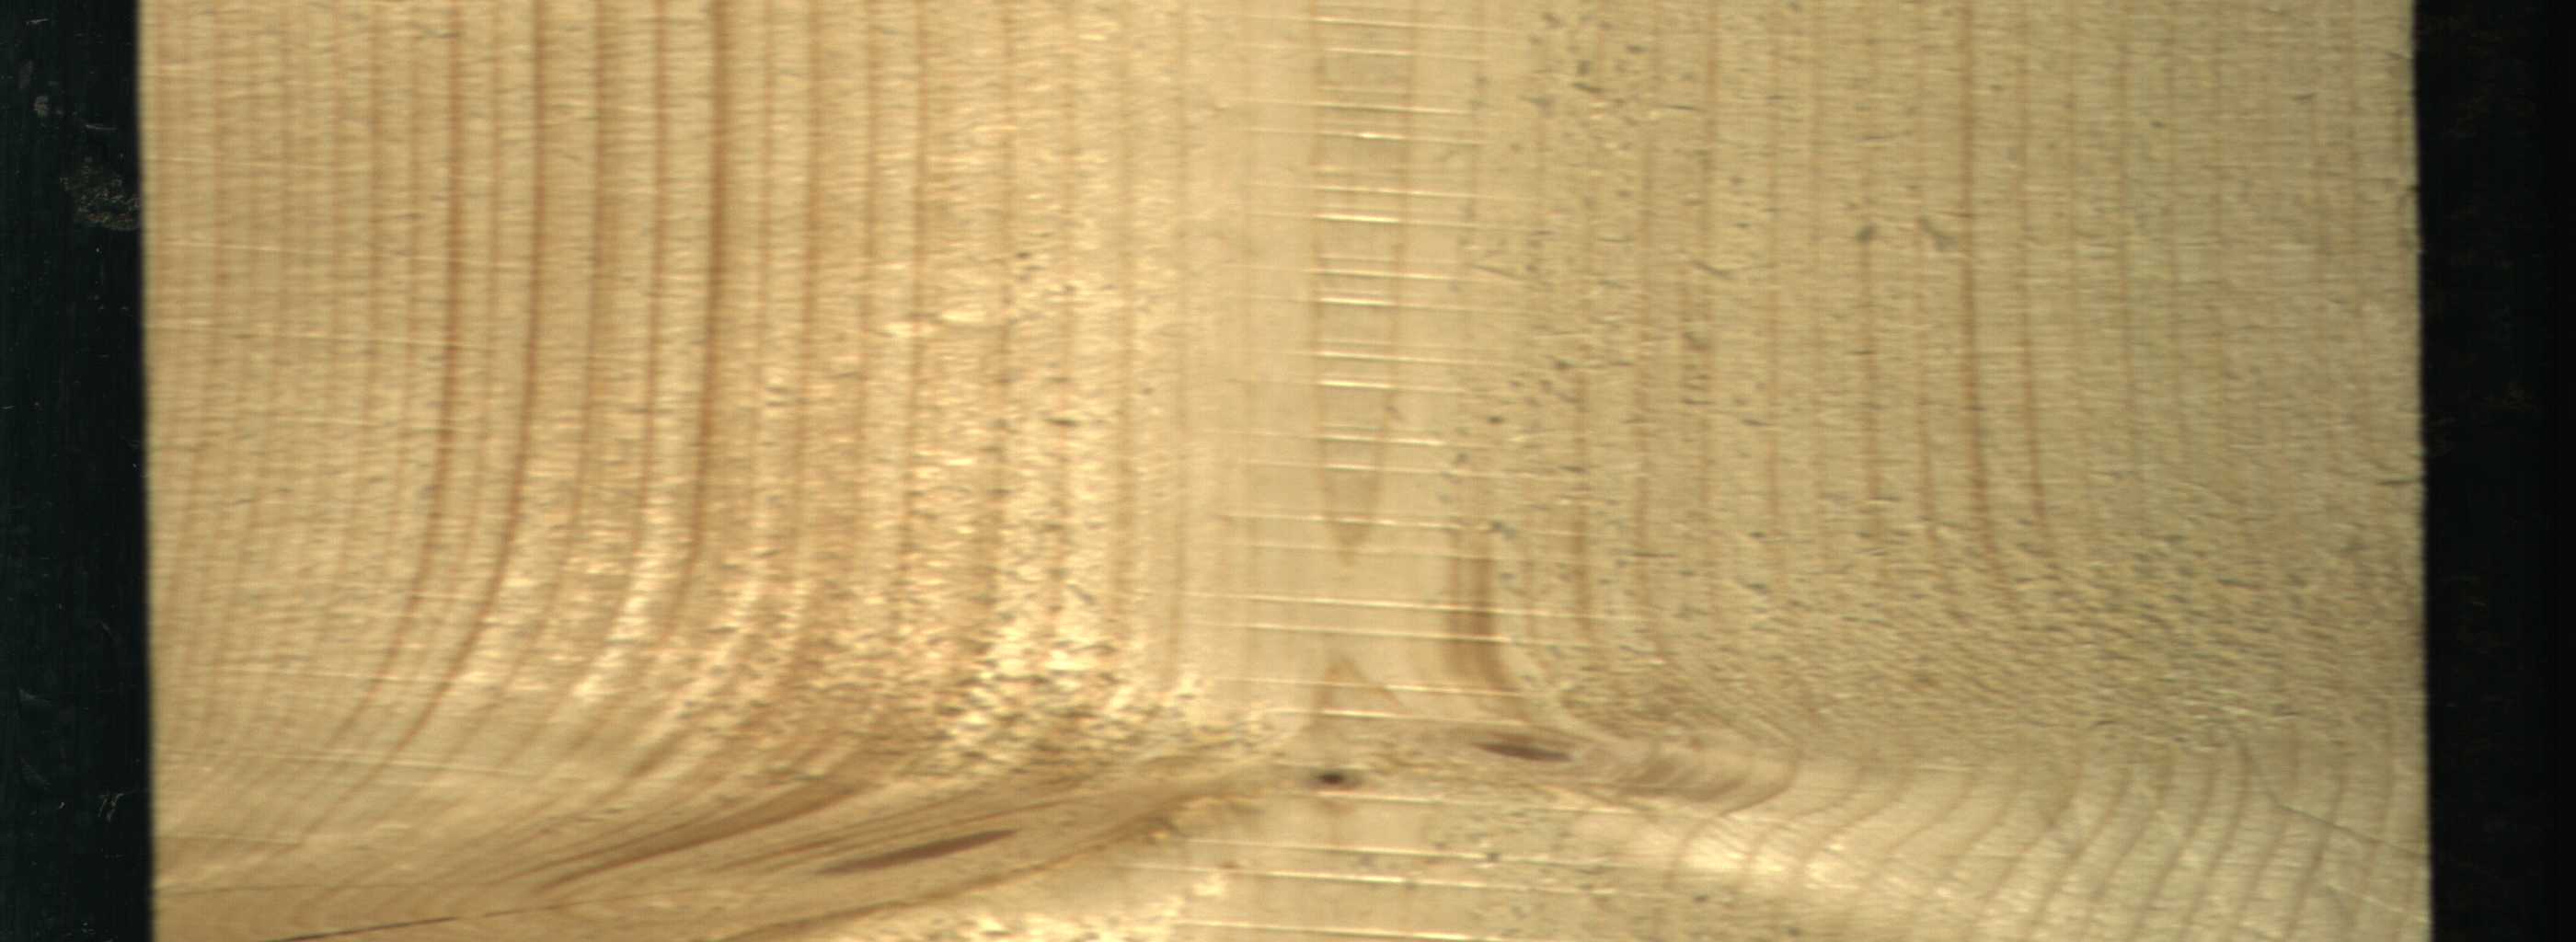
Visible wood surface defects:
Live_Knot
Live_Knot
Live_Knot